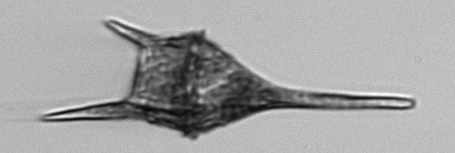
Label: Tripos_lineatus